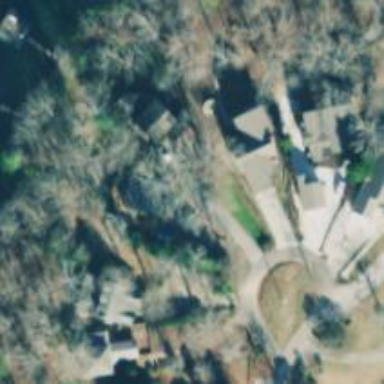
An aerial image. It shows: Driveway leading to service road.